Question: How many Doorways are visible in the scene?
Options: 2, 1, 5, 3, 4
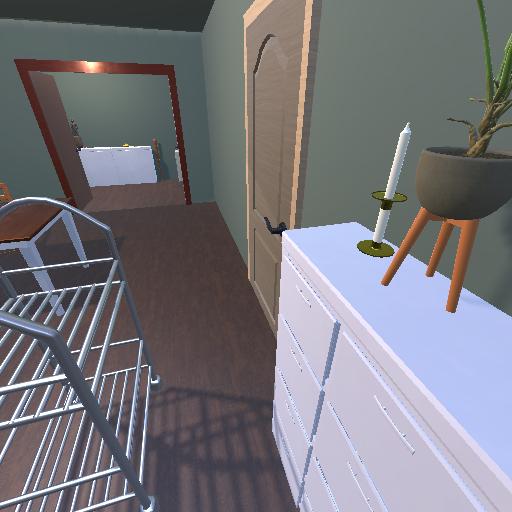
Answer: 2